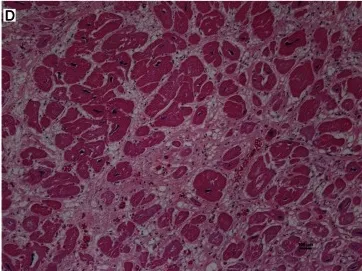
Interstitial myocardial fibrosis with adipose tissue infiltrates, and ,mild chronic inflammation, 100x, H&E.
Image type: pathology (h&e)